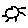
Label: sun